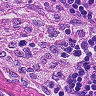
Metastatic tissue present: no